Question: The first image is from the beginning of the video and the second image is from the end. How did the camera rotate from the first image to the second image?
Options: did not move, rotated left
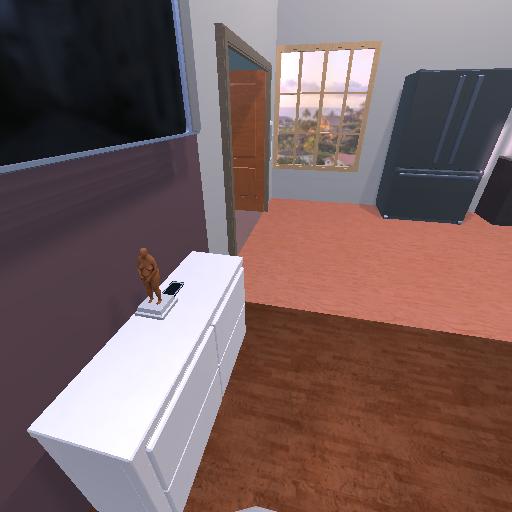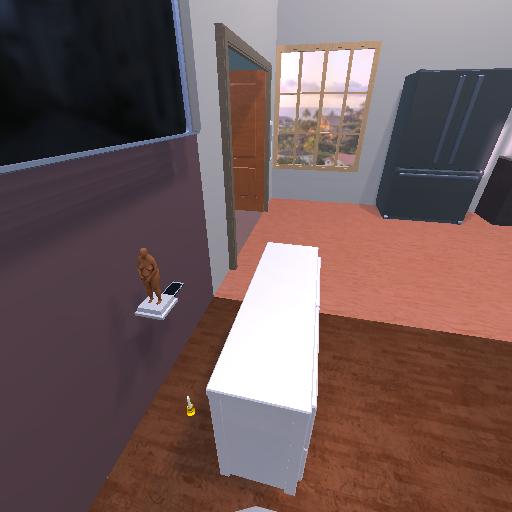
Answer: did not move